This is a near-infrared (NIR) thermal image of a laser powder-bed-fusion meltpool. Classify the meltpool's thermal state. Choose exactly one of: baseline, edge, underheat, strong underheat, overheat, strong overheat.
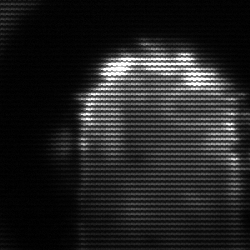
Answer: baseline